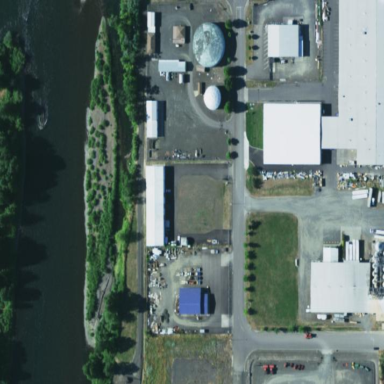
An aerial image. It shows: Industrial area.